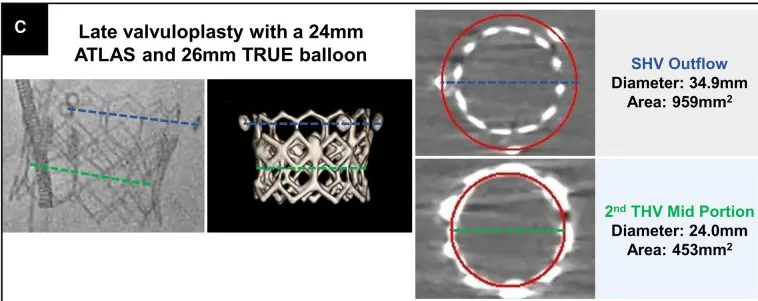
Late valvuloplasty second THV. In its mid-portion while the blue line illustrates the progressive flaring of the surgical heart valve (SHV) posts.
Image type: radiology (ct)